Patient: sex M, age 77
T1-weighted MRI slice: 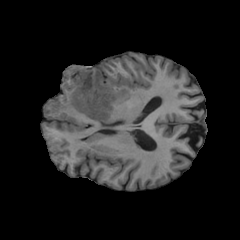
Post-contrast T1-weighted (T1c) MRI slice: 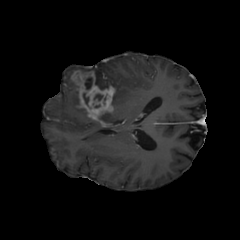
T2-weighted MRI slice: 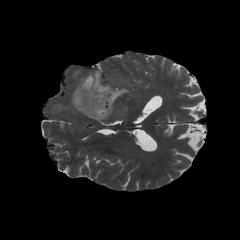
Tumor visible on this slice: yes
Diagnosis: Glioblastoma, IDH-wildtype
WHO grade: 4